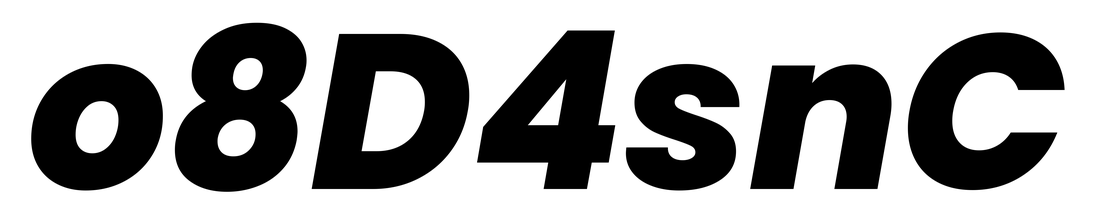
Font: Poppins-ExtraBoldItalic